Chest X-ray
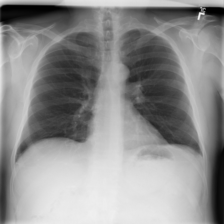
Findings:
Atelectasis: negative
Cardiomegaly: negative
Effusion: negative
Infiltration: positive
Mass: negative
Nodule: negative
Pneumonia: negative
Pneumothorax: negative
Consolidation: negative
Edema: negative
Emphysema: negative
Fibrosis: negative
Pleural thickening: negative
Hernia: negative